Aerial crown-view tile of a tropical tree (Barro Colorado Island, Panama), acquired 20250124:
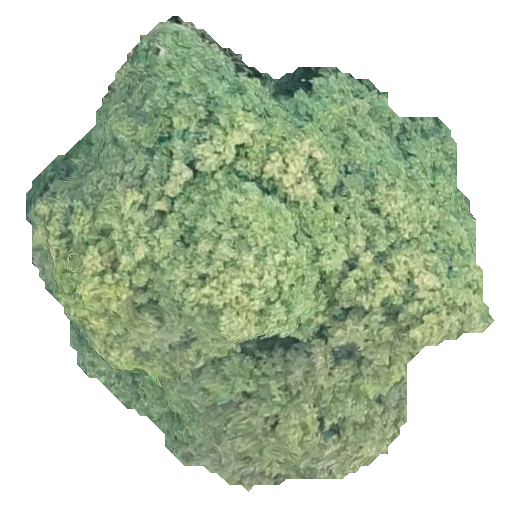
Species: Prioria copaifera
GBIF accepted scientific name: Prioria copaifera
Crown area: 217.505 m²